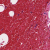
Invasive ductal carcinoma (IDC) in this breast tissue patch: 0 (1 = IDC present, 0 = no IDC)